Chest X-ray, PA view. Patient: 38 years old, sex M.
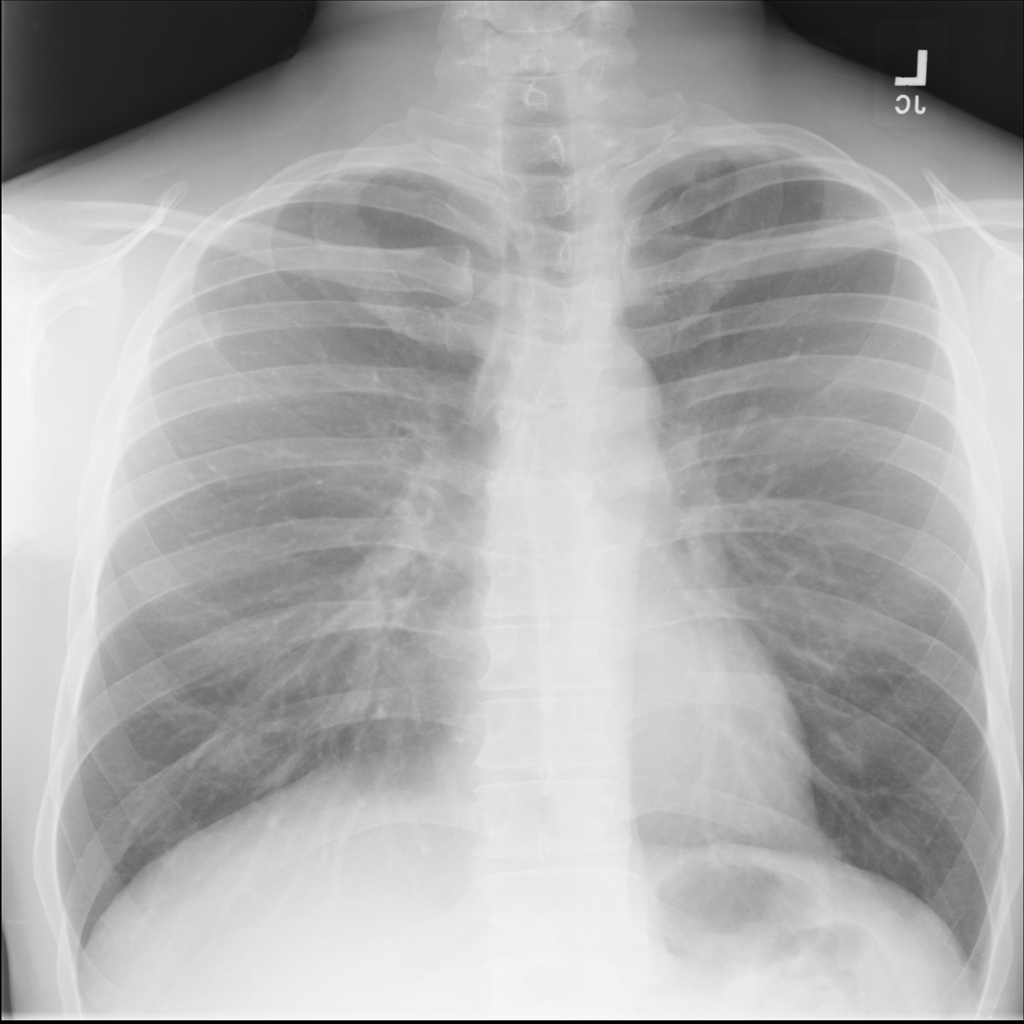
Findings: No Finding